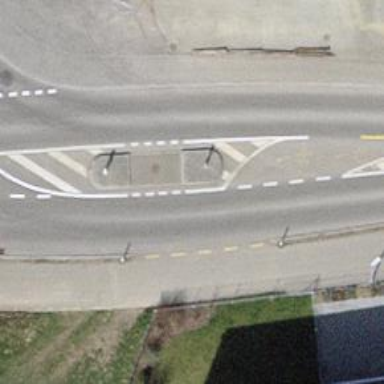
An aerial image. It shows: Unmarked crossing with pedestrian island. The crossing includes traffic calming island.